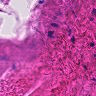
Metastatic tissue present: no